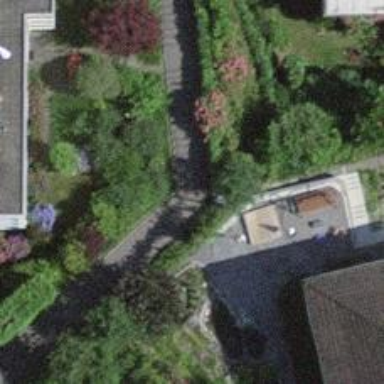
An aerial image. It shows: Footway.